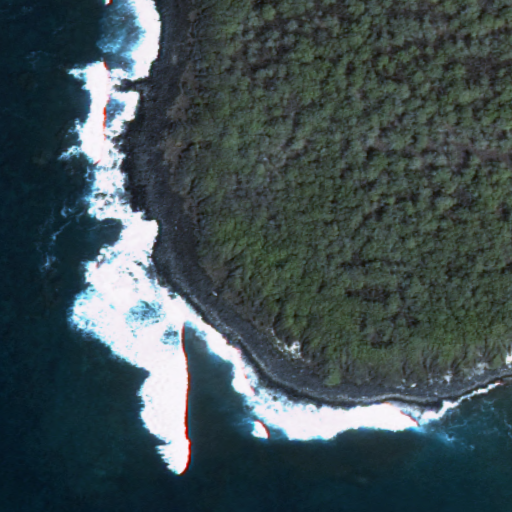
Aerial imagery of cape in Hawaii named Pāhau Point containing only unknown